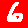
Digit: 6